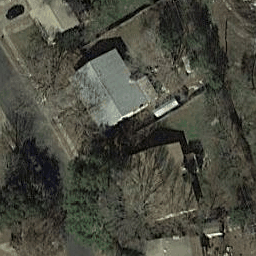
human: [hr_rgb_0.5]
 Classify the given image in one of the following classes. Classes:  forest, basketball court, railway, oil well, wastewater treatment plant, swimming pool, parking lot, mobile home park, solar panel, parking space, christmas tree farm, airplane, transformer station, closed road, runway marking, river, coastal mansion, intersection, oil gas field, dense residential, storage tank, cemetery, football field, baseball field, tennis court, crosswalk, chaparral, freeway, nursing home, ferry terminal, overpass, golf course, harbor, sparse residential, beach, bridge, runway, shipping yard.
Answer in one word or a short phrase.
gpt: sparse residential